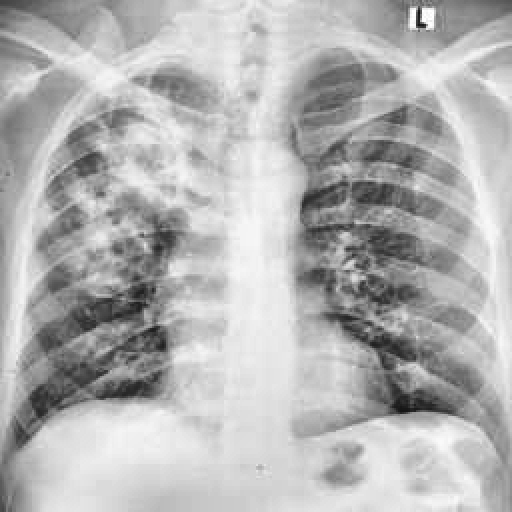
Finding: TUBERCULOSIS